Question: Up until a month ago, GitHub had an view that allowed one to view open issues and pull requests in their own repositories. This was useful for seeing what was needed to be addressed across a lot of OSS projects.
, as it only shows issues that one has either created, been assigned, or been mentioned in.

Is there an easy way in this new system to view all outstanding issues in my repositories (and better, in repositories in my organizations too)? At this point, the only solutions are either digging through e-mail or looking at repositories one by one, both of which are pretty unpalatable.
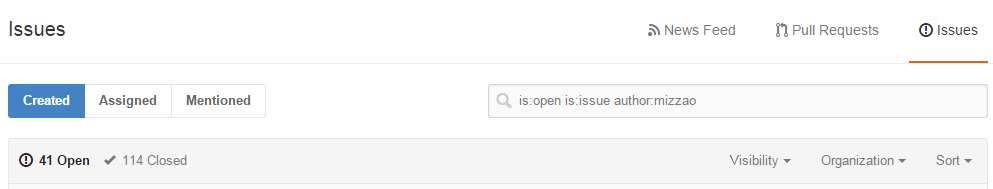
Answer: Seems like the new way to do this is not obvious, but involves entering the following in the filter area:
'''
is:open user:fooUser user:BarOrganization
'''
This displays all open issues and pull requests under both the 'fooUser' and 'BarOrganization' accounts.
(The default of 'is:open is:issue' hides pull requests.)